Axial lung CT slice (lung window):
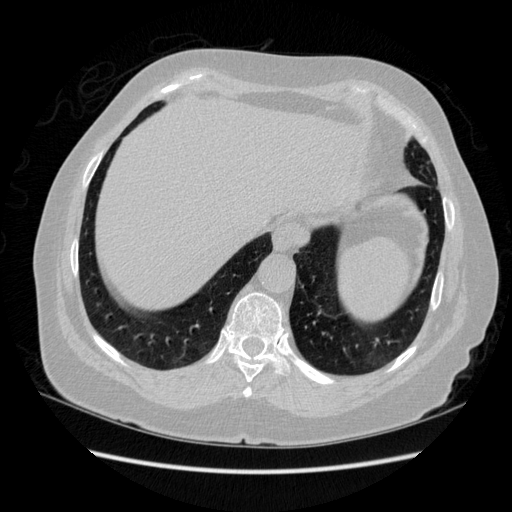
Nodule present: no